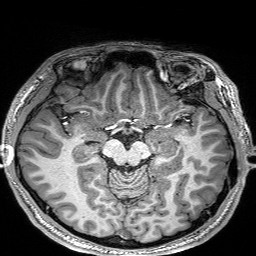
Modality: T1w
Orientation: coronal